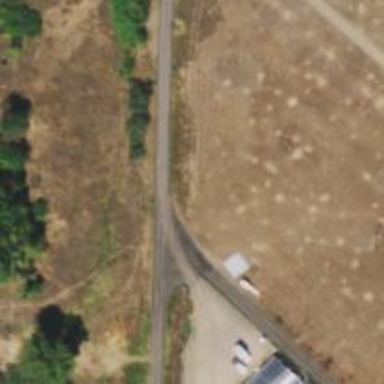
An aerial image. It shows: Track road.